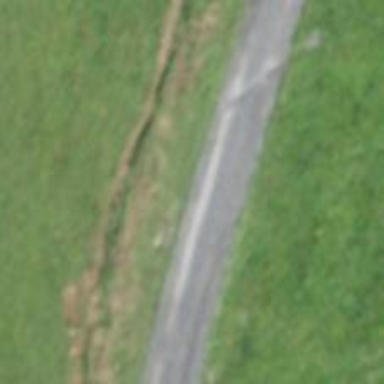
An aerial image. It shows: Unclassified road with gravel surface.